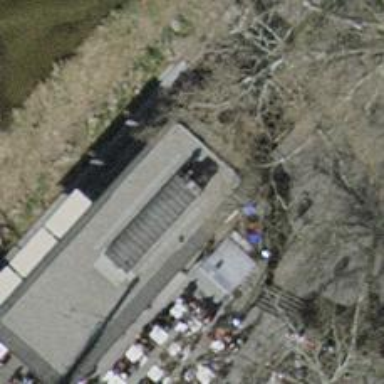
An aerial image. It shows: Toilets.